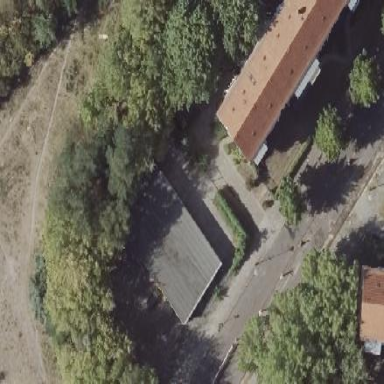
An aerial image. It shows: Group of garages.